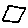
Label: square